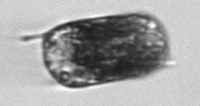
Label: Hemiaulus